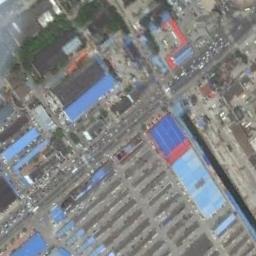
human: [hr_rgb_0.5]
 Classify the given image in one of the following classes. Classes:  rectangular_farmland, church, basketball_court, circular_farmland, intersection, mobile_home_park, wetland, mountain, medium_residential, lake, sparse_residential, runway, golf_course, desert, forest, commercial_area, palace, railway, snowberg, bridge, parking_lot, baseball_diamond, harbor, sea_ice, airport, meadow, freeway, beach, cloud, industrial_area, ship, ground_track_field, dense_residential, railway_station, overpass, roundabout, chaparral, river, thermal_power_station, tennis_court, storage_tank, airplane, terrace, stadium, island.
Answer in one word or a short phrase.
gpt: industrial_area